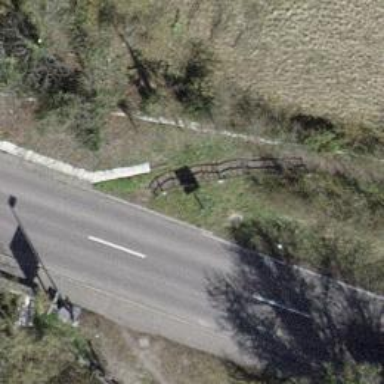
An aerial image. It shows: Set of steps on the road.